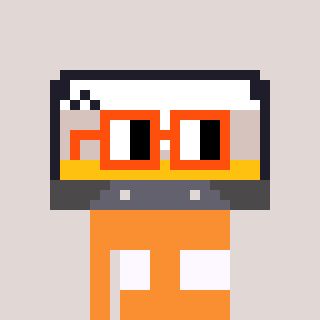
a pixel art character with square orange glasses, a cassette tape-shaped head and a orange-colored body on a warm background